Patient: sex M, age 45
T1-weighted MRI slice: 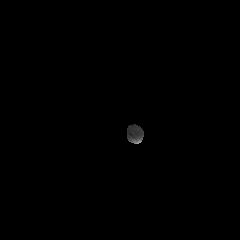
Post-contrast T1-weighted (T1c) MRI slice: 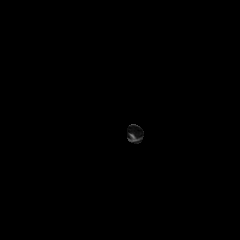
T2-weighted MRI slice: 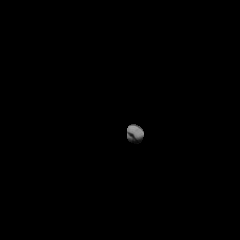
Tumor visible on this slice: no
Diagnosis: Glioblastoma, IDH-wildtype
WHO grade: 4